Question:
What would be the solution to that problem?
Where can I find that svn.exe?
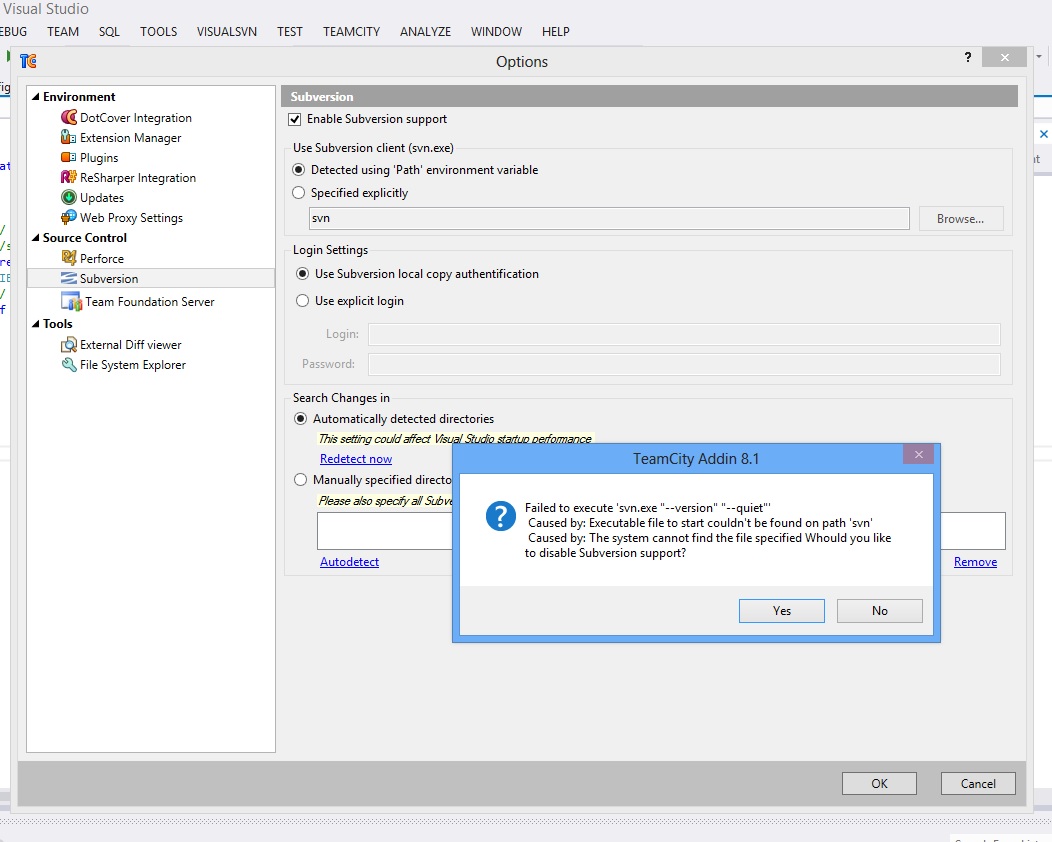
Answer: So, I resolved this issue.
1.go to <URL>
2.Install Win32Svn
3.In the upper window (see question) put path to svn C:\Program Files (x86)\Subversionin\svn.exe
1. Put path to solution directory
That's it :-)